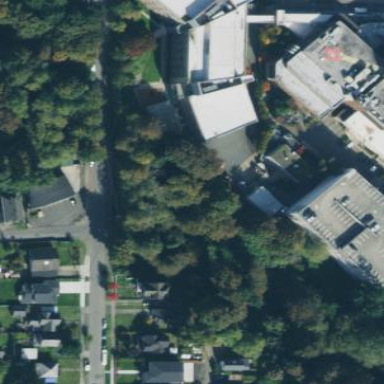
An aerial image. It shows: Part of building.